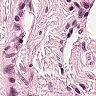
Metastatic tissue present: no